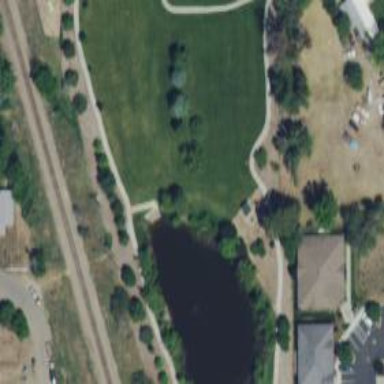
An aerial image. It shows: Path.